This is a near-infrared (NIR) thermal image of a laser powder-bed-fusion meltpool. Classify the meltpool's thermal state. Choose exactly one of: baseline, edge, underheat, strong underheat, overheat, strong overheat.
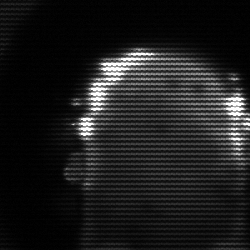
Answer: baseline